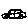
Label: car